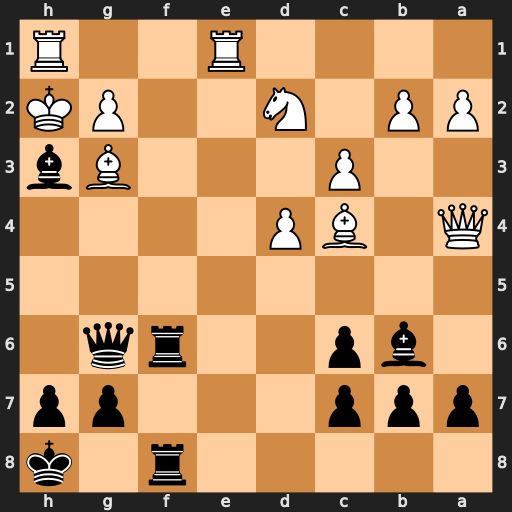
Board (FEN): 5r1k/ppp3pp/1bp2rq1/8/Q1BP4/2P3Bb/PP1N2PK/4R2R
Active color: b
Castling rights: -
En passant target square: -
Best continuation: Bxg2 Rhf1 Bxf1